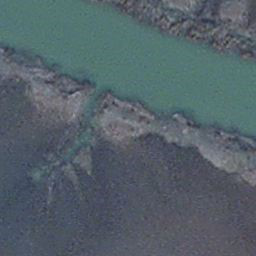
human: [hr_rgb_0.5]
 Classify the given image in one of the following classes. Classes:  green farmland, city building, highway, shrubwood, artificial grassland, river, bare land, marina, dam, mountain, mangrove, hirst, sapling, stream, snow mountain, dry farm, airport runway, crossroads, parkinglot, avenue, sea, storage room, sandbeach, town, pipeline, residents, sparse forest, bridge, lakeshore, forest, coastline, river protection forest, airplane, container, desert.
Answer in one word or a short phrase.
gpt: stream